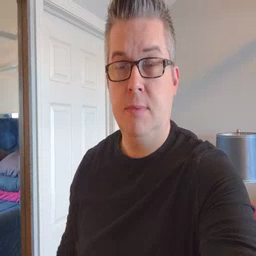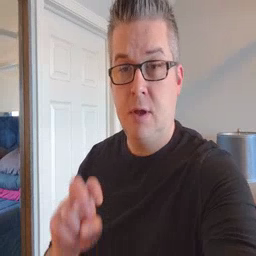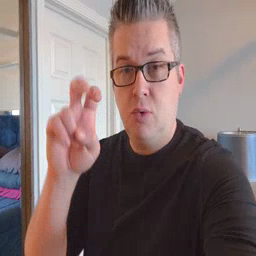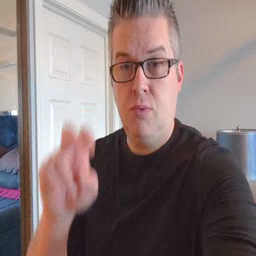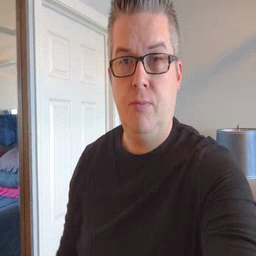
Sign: stairs